Field crop: tomato
Growth stage: 1
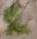
Species: portulaca